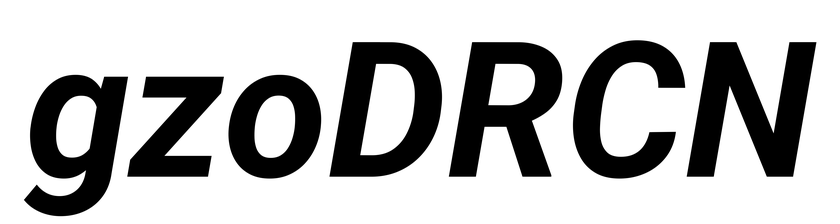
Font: Roboto-Italic_Bold_Italic